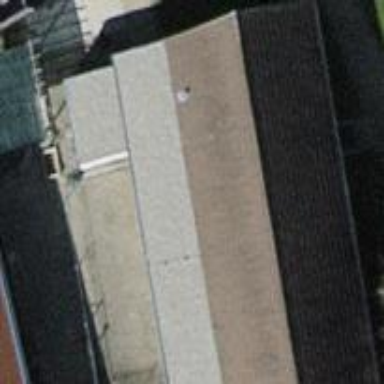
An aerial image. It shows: Kindergarten building.